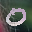
Label: 0